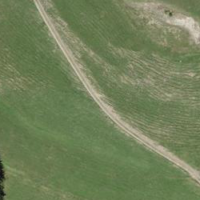
EUNIS habitat code: 24
Species observed at this site:
Senecio vulgaris